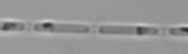
Label: Skeletonema